Aerial crown-view tile of a tropical tree (Barro Colorado Island, Panama), acquired 20240918:
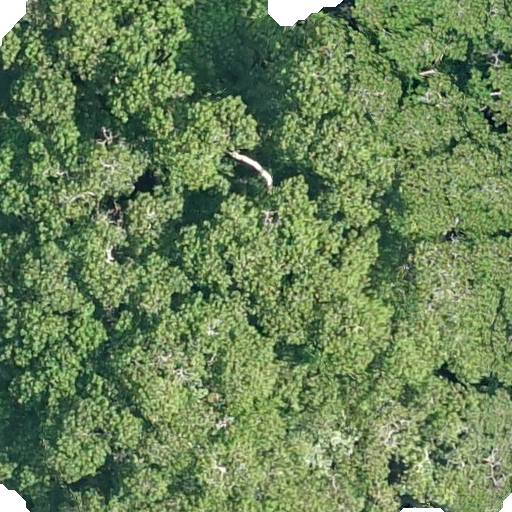
Species: Hura crepitans
GBIF accepted scientific name: Hura crepitans
Crown area: 617.424 m²